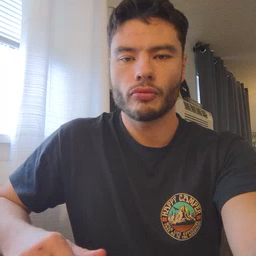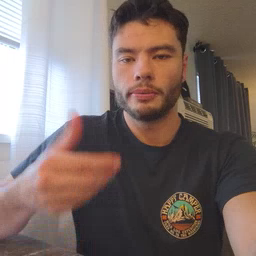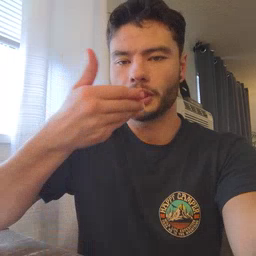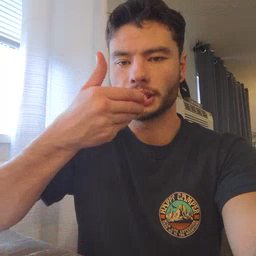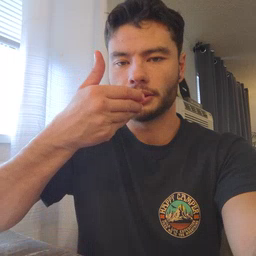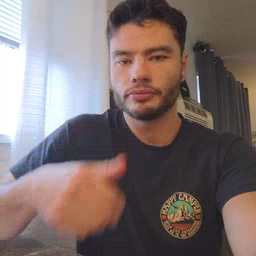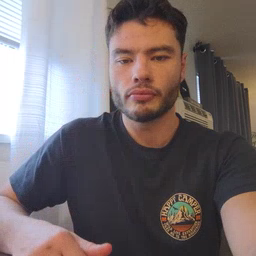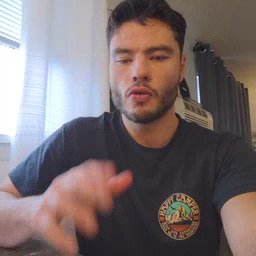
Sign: pizza